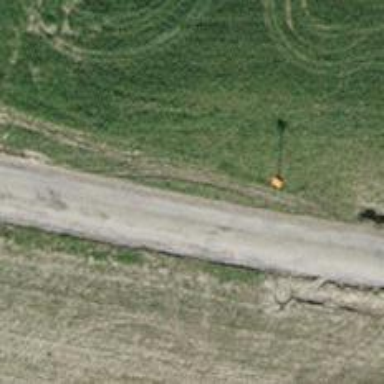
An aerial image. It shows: Pipeline marker.